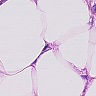
Metastatic tissue present: yes